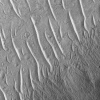
Atmospheric dust classification: not_dusty